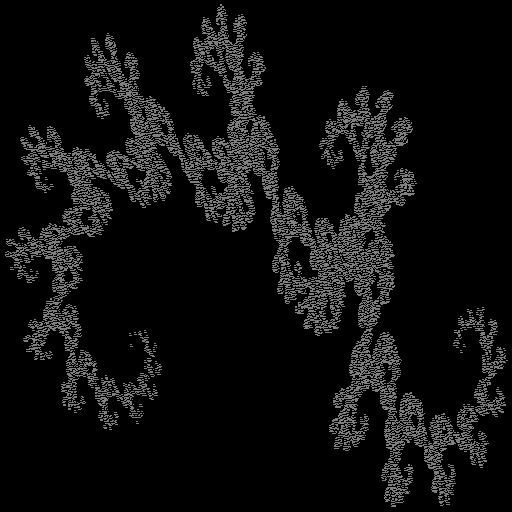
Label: gold_dragon